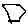
Label: hexagon